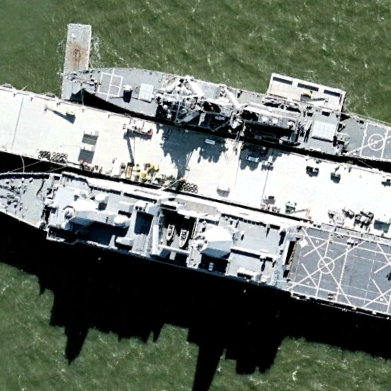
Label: combat